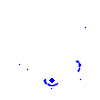
Particle: kaon